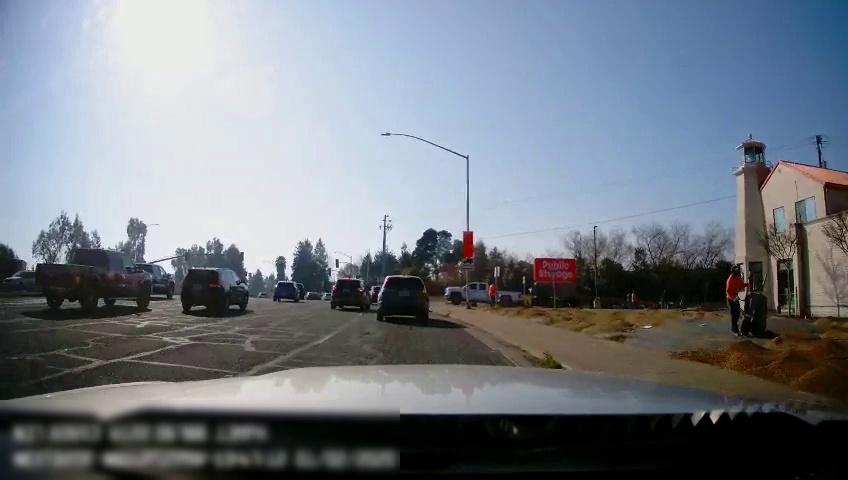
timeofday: Dusk/Dawn/Twilight
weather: Sunny
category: Drivable Space
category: Vehicles | SUV
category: Vehicles | SUV
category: Vehicles | SUV
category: Vehicles | SUV
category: Vehicles | SUV
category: Vehicles | Truck
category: Vehicles | Truck
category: Vehicles | Car
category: Vehicles | Truck
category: Pedestrians
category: Pedestrians
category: Traffic | Signs
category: Traffic | Signs